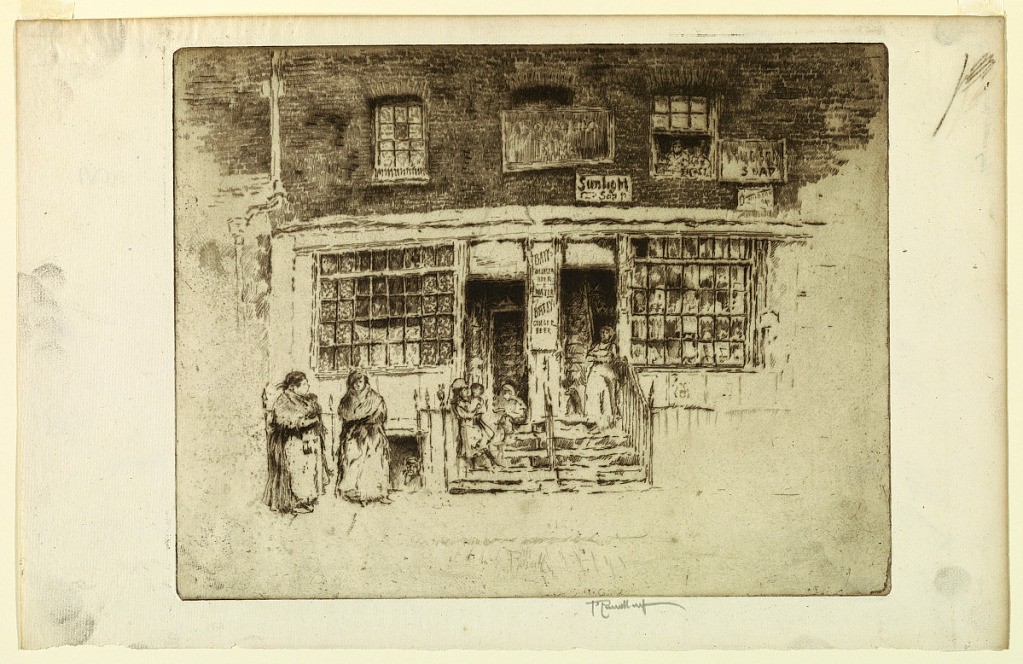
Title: Sunlight Soap
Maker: Joseph Pennell, American, active England, 1857–1926
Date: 1905
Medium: Etching in black ink on laid paper
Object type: Print
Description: Old shop front shown with figures on the steps. Two women, wearing shawls, stand at the left.